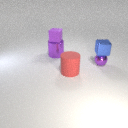
large purple metal cylinder below small purple rubber cube